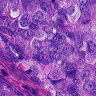
Metastatic tissue present: yes